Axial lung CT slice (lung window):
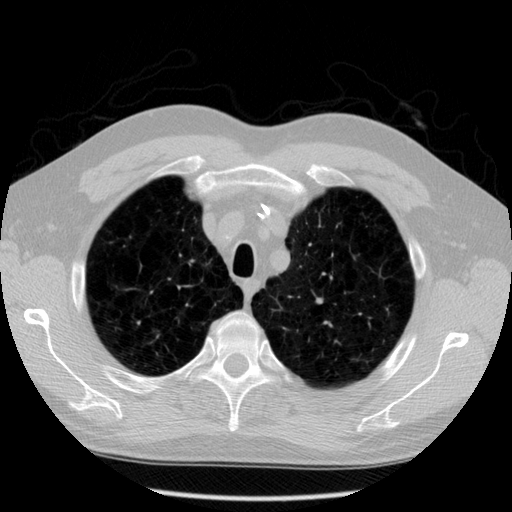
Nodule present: no